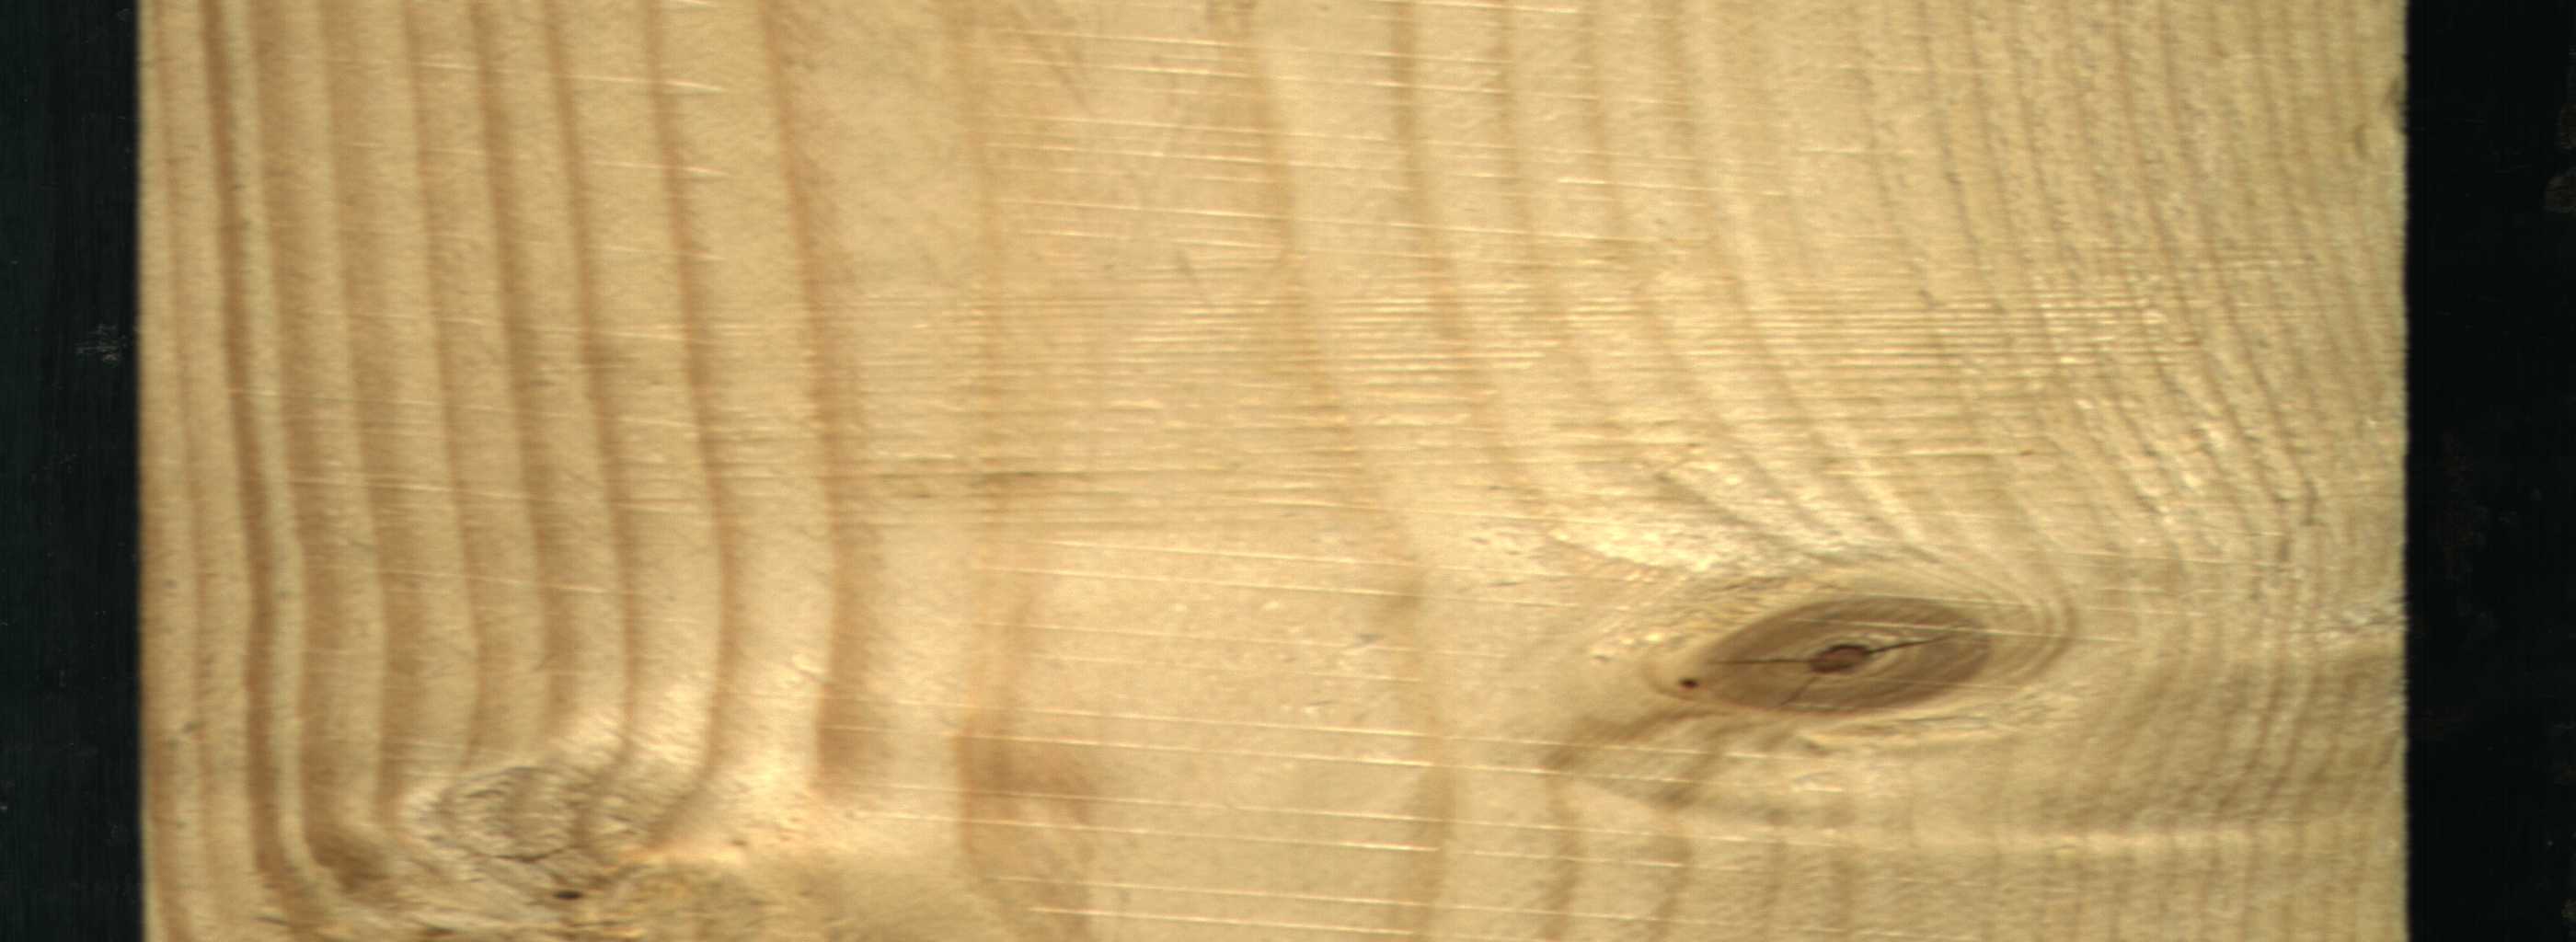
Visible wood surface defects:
knot_with_crack